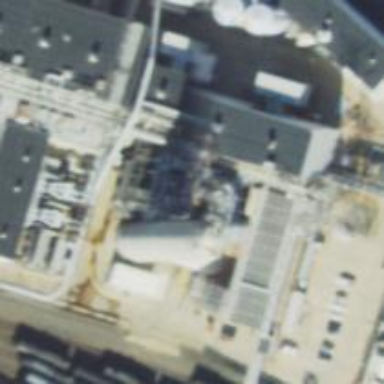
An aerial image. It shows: Gas turbine power generator.